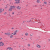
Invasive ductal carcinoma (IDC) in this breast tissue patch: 0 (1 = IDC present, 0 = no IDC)